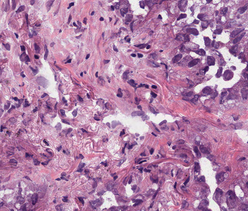
Tumor epithelial tissue: yes
Tumor-associated stroma tissue: yes
Normal tissue: no